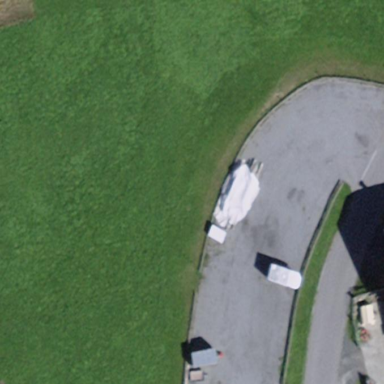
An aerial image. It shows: Paved parking area.